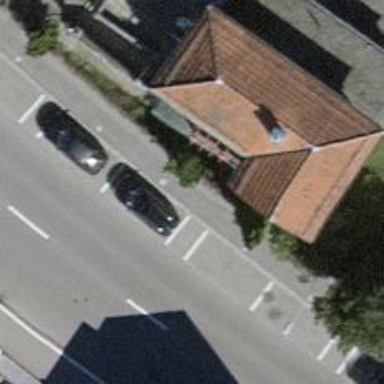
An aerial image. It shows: Bus stop with shelter. It is platform for public transport.